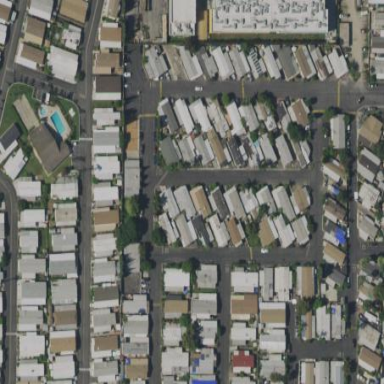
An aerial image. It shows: Residential area designated as trailer park.